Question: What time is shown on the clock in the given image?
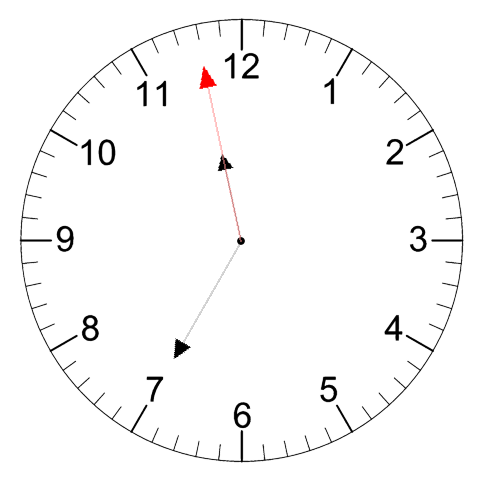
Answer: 11:34:58